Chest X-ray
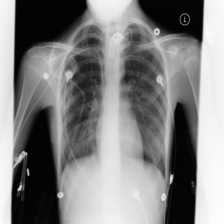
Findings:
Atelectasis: negative
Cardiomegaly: negative
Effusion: negative
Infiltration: negative
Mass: negative
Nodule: negative
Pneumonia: negative
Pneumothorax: negative
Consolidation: negative
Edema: negative
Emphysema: negative
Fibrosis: negative
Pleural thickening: negative
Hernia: negative